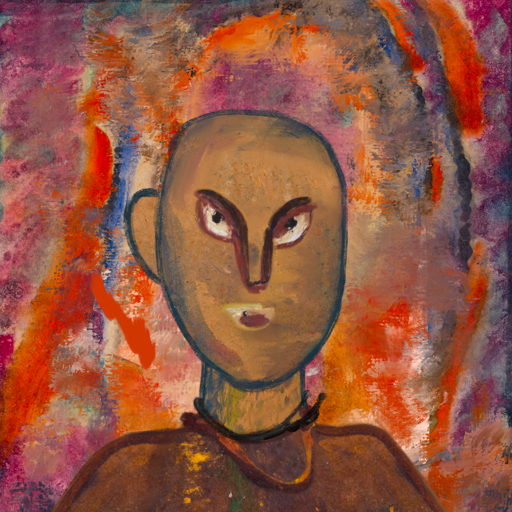
Background: Experience, Head And Neck Front: In_The_Sun, Face Front: After_Raid, Bust: Comrade, Hair Front: Blank, Head Accessory: Blank, Second Necklace: Comrade, Necklace: Orphan, Baby: Blank